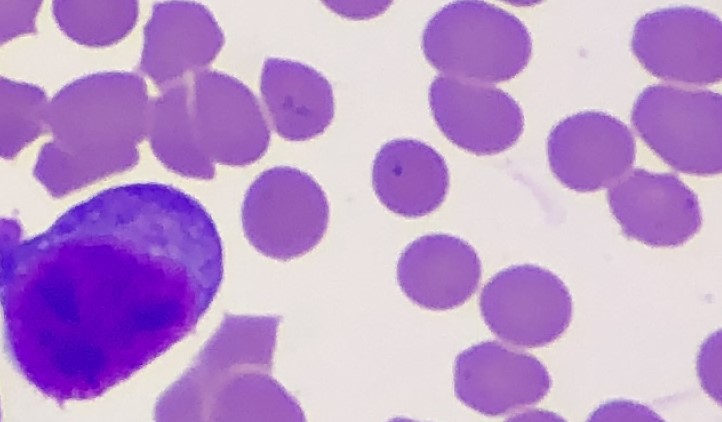
White blood cell type: Lymphocyte